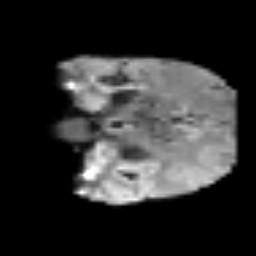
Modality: T2w
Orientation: coronal
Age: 62
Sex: female
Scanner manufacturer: siemens
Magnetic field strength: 3 T
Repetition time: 3.2 s
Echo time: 0.081 s